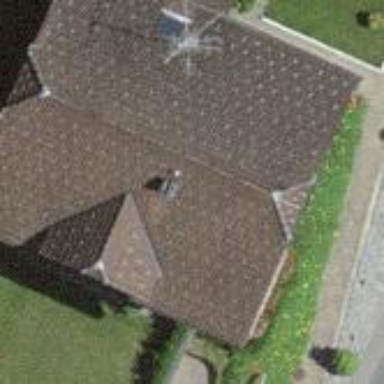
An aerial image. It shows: Detached building with half-hipped roof shape.